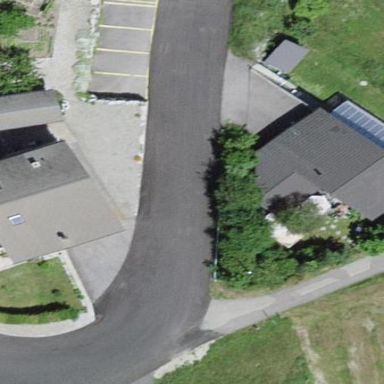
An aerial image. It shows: Simple house.